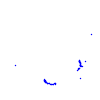
Particle: proton